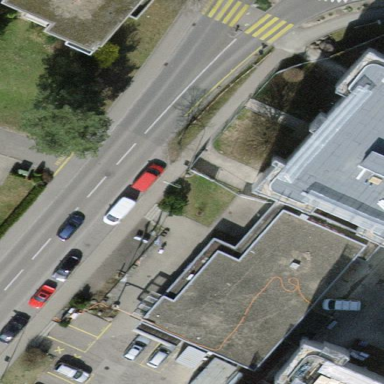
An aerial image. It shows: View of supermarket building.